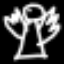
Label: angel